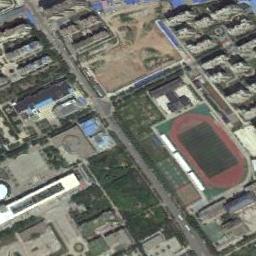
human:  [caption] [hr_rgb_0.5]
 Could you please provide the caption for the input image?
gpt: The ground track field is surrounded by some buildings arranged neatly and some other sports areas are next to the ground track field .

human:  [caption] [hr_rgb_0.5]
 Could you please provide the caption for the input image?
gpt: A track and field is built in the middle of a residential area, Surrounded by a lot of vegetation .

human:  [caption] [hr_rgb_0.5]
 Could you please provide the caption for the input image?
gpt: There are many buildings next to the ground track field .

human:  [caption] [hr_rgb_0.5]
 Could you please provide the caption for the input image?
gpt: The oval track has a small rectangular green space .

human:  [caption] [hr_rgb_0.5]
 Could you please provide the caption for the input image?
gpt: There are many buildings around the ground track field with a red track .